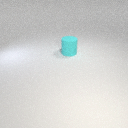
large cyan rubber cylinder